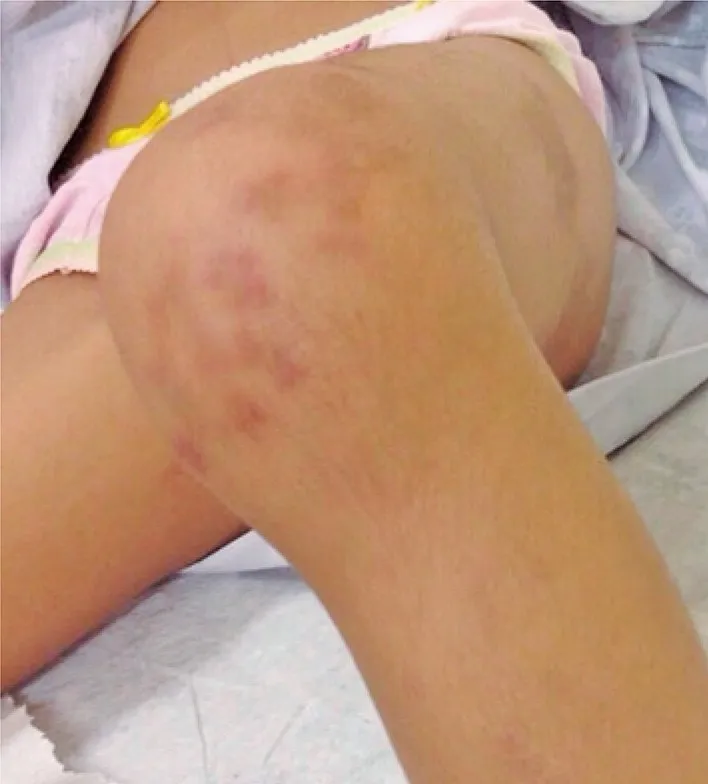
Arthritis on the knee and erythematous-violaceous lesions.
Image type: medical_photograph (skin_photograph)